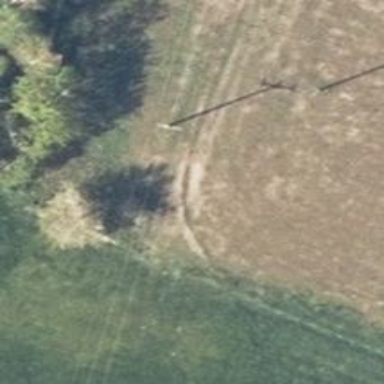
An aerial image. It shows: Minor power line with 3 cables.